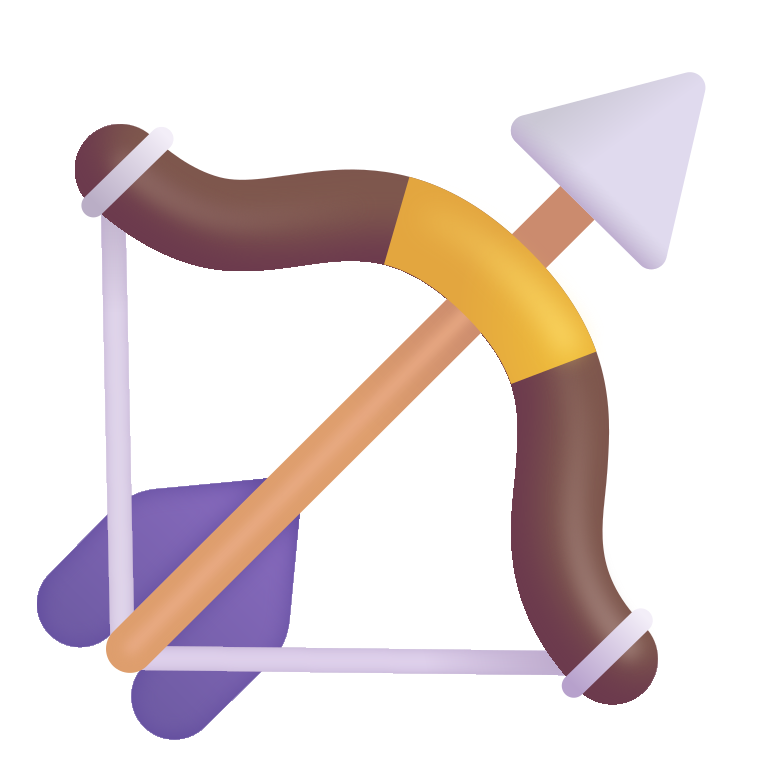
bow and arrow color